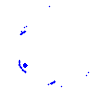
Particle: proton